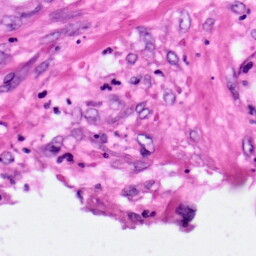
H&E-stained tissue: Pancreatic